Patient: sex M, age 42
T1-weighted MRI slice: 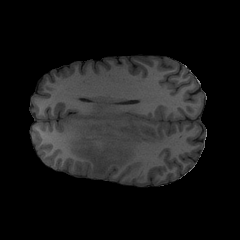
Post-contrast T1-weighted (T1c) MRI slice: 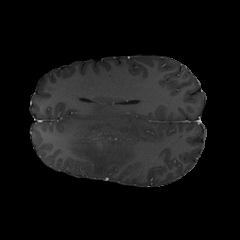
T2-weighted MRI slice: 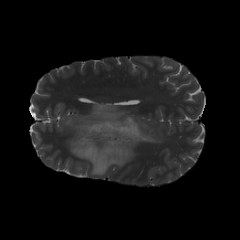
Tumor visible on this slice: yes
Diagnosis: Astrocytoma, IDH-mutant
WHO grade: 3